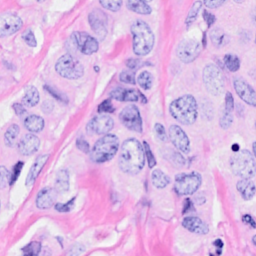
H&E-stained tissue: Breast